Interaction volume radius: 10 \u00c5
Interaction volume height: 25 \u00c5
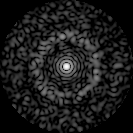
Disorder parameter: 0.8243